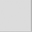
Piece: xx